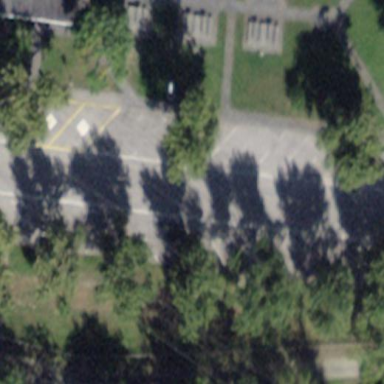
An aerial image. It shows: Parking area with surface.